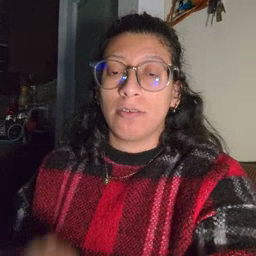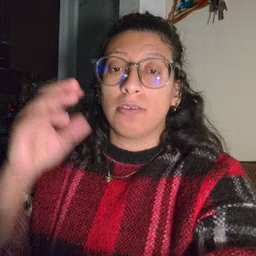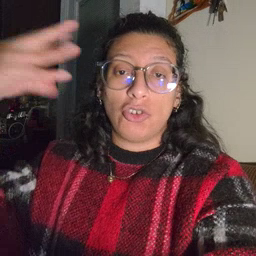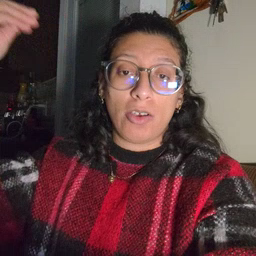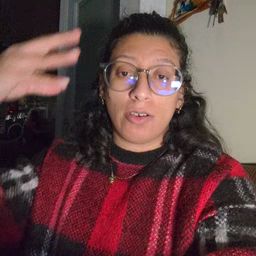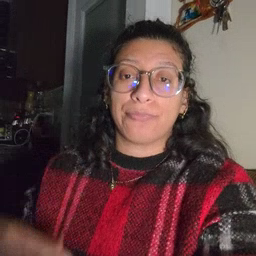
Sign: shower